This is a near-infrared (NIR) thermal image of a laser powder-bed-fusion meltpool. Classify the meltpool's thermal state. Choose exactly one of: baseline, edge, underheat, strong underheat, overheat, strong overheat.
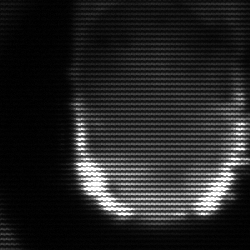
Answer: baseline